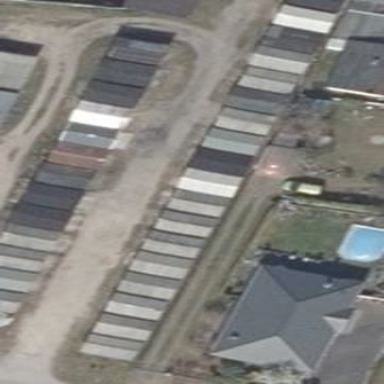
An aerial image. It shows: Group of garages.